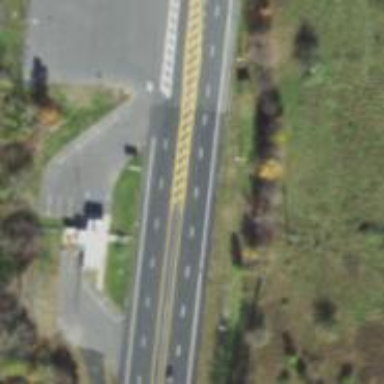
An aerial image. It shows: Toll gantry on the road.